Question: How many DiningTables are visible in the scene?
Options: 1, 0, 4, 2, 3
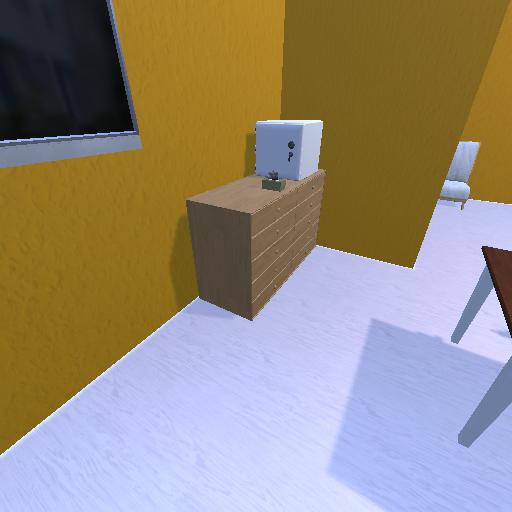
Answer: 1